Field crop: maize
Growth stage: 2
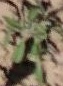
Species: atriplex